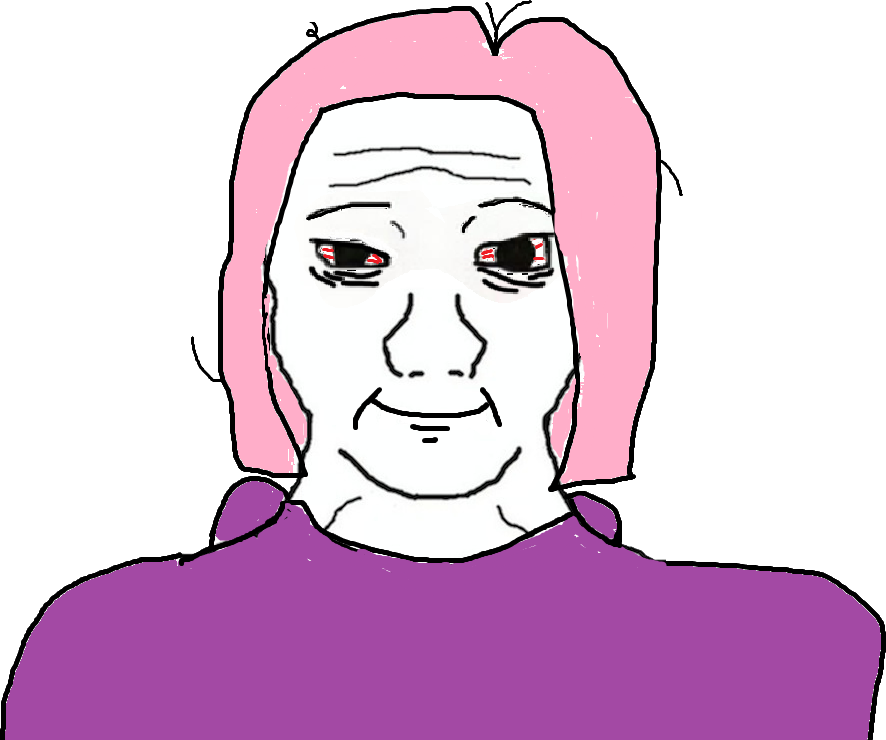
Label: 5_Coomer